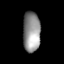
Tissue: lung
Cell type: Fibroblasts
Senescence score: 0.5978
Nuclear area (px): 687
Mean DAPI intensity: 144.737